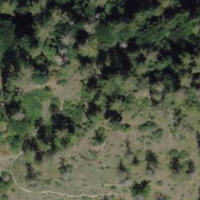
EUNIS habitat code: 43
Species observed at this site:
Neottia nidus-avis
Cephalanthera damasonium
Lysimachia nemorum
Sanicula europaea